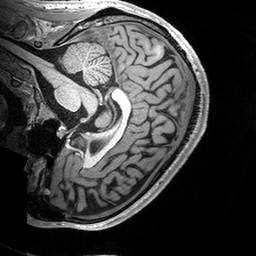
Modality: T1w
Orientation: sagittal
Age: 25
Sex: male
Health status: healthy
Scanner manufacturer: siemens
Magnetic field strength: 3 T
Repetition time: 2.53 s
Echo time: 0.00288 s